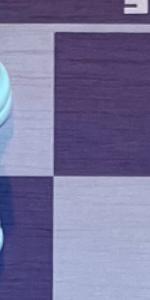
Label: Pawn_White